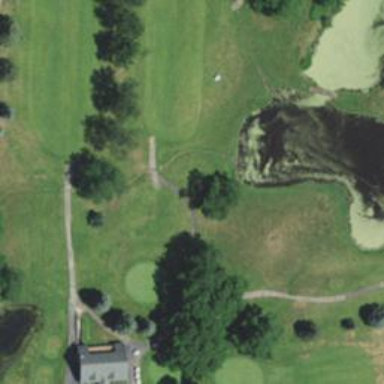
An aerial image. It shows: Water hazard on golf course.